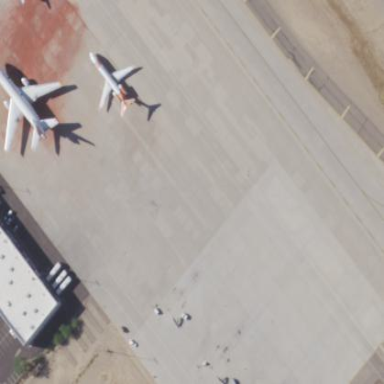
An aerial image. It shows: Apron at the airport.